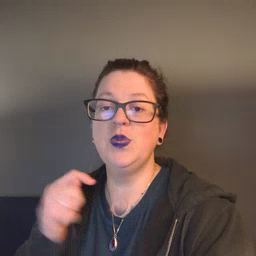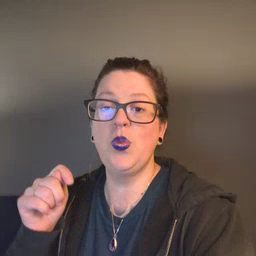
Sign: toy